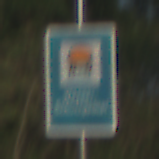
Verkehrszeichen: Wasserschutzgebiet
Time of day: MorningAfternoon
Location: Outdoor (RoadRail)
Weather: Clear
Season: NotSpecified
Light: Natural